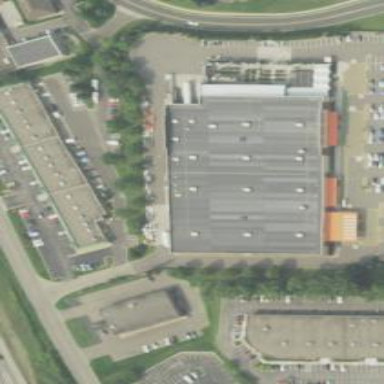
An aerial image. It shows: Retail building.